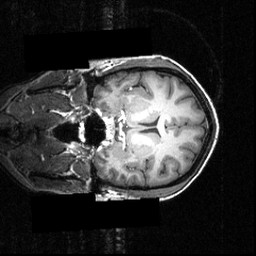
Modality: T1w
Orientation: coronal
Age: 26
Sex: female
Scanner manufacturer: siemens
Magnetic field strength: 3.951 T
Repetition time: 1.5 s
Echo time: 0.00335 s